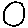
Label: circle